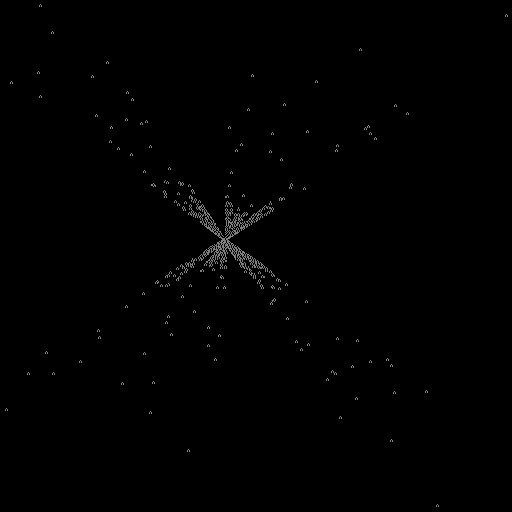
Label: bamboofern